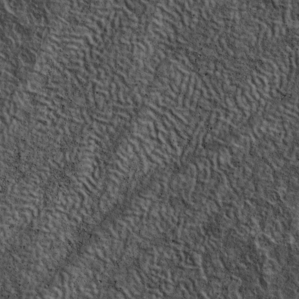
Label: non_frost